Question: Given the supply, demand, and route table for this logistics problem, what is the minimum total cost? Please provide the answer as an integer.
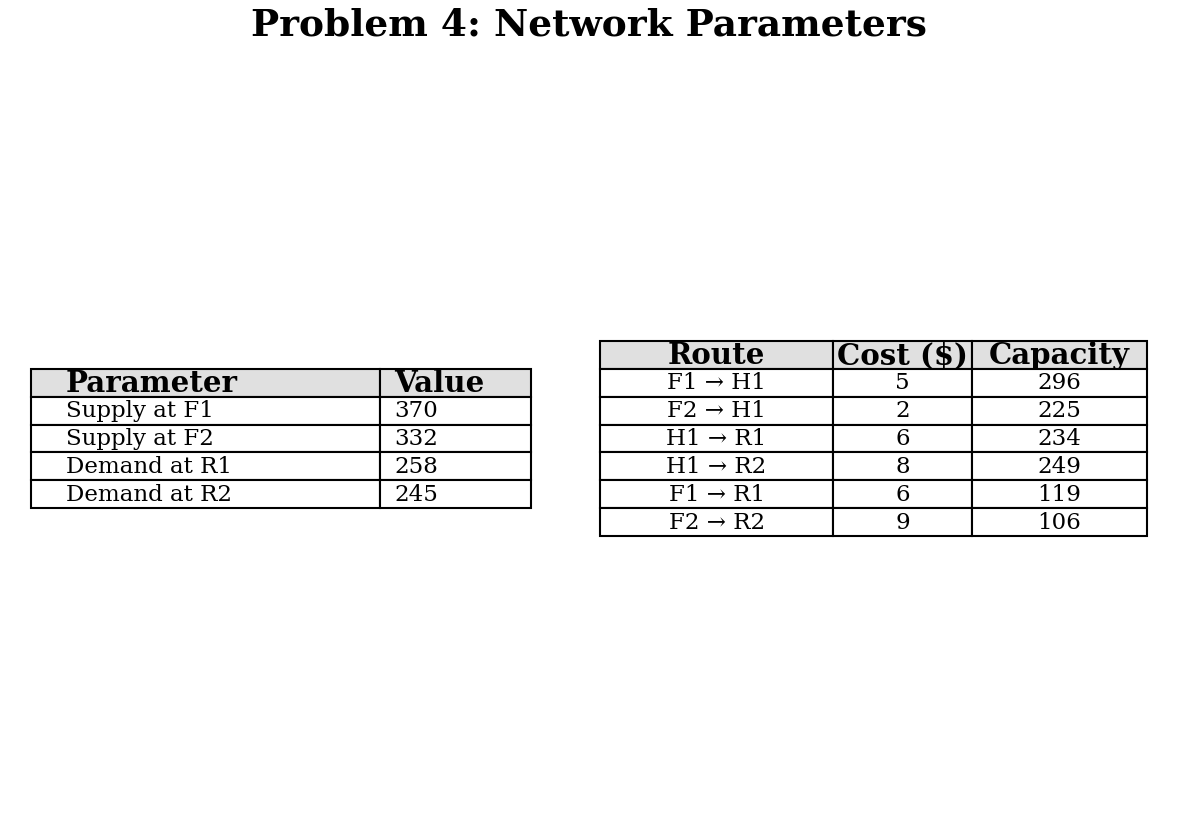
Answer: 4329